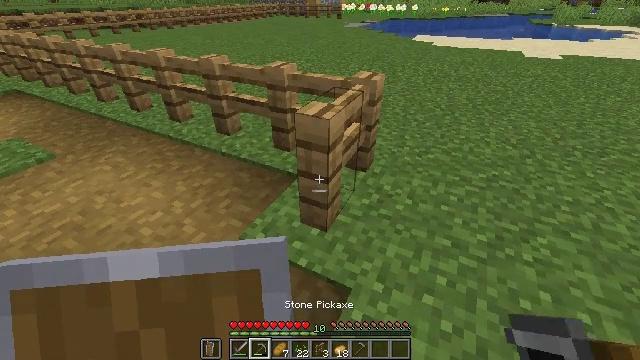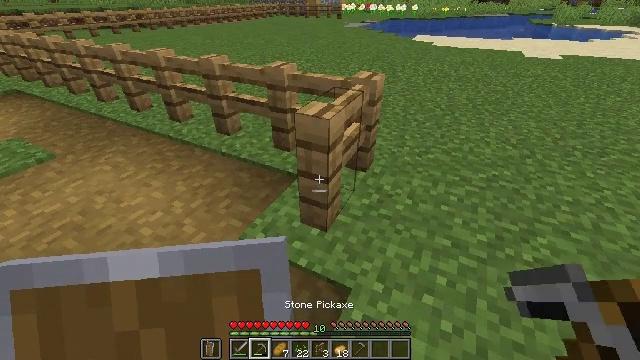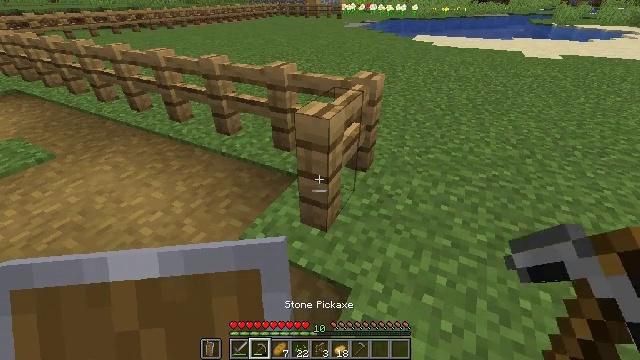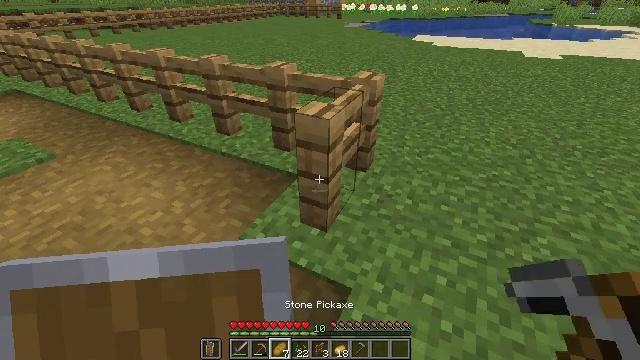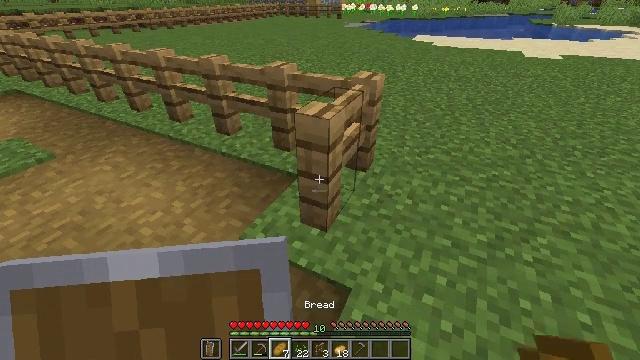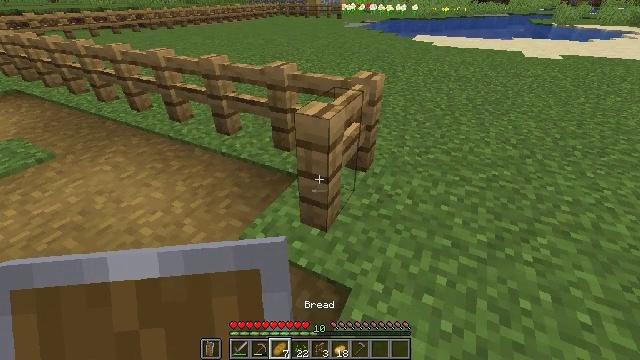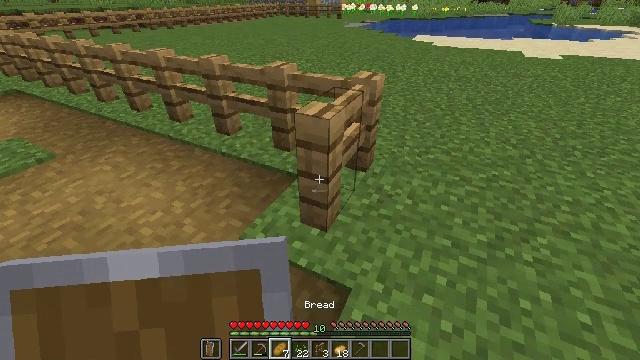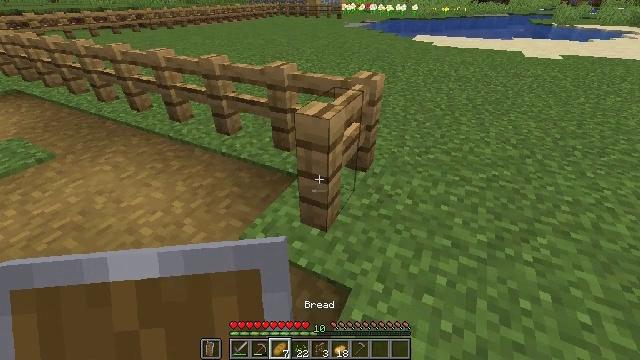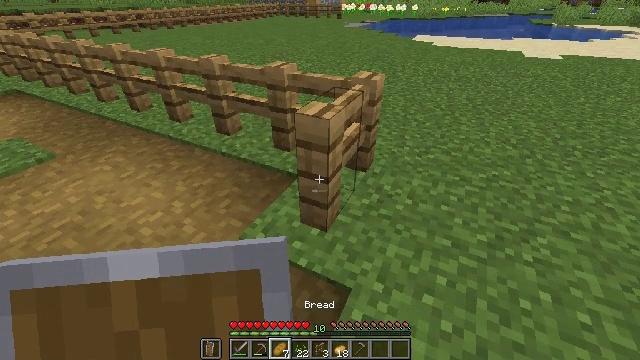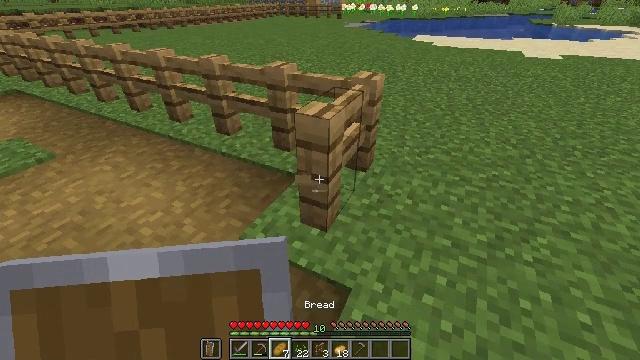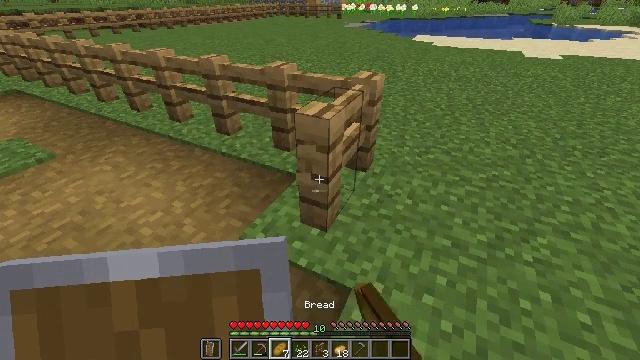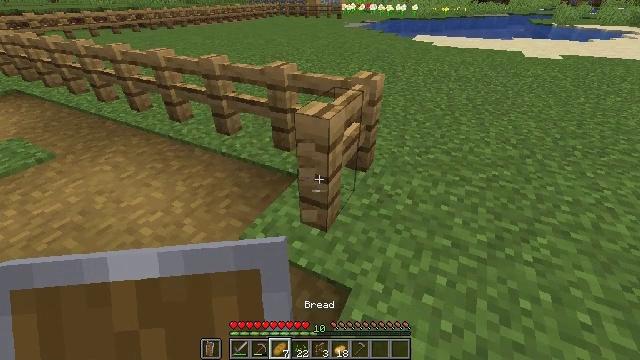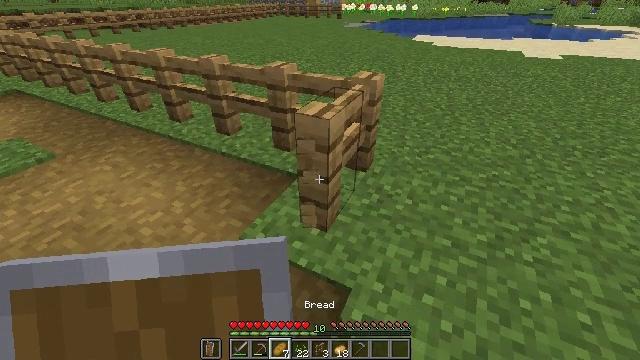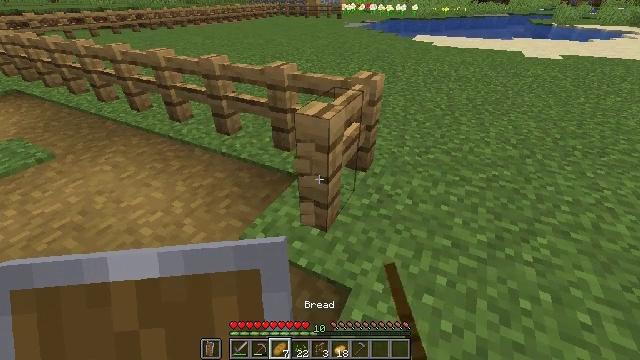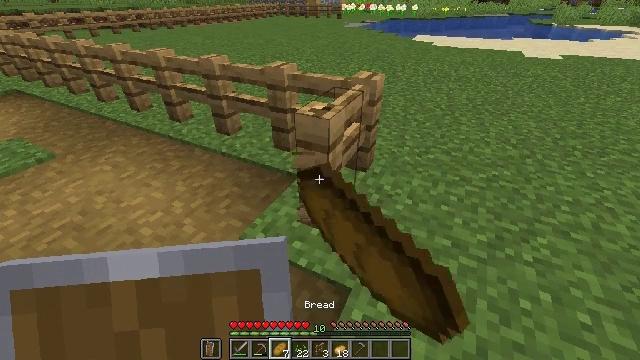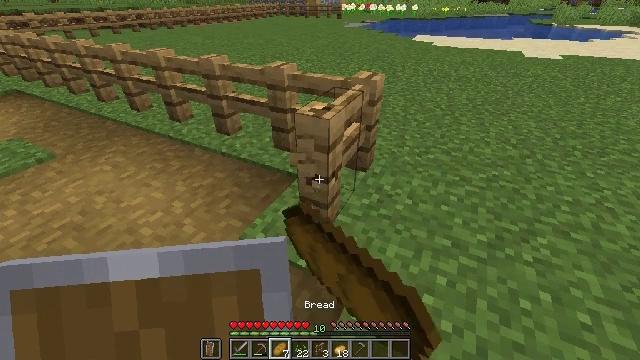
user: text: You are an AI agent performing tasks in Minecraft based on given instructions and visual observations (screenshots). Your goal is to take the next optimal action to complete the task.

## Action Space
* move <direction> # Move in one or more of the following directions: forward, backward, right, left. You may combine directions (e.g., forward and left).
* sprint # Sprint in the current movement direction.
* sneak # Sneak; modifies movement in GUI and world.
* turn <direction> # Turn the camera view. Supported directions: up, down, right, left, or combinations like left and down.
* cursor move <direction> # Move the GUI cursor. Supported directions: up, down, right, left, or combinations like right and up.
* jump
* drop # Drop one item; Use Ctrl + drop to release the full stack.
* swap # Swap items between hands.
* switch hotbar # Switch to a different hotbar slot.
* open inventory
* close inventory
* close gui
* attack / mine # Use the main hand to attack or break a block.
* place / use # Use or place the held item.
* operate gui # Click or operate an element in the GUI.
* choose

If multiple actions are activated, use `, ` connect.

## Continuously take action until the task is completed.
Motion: motion action
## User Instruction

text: Left-click to destroy the oak fence.
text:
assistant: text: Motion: no_op
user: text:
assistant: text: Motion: no_op
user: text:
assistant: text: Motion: switch to hotbar 3
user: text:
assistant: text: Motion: switch to hotbar 3
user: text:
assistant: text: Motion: switch to hotbar 3
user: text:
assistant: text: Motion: switch to hotbar 3
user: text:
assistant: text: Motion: no_op
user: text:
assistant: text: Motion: no_op
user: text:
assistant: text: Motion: attack / mine
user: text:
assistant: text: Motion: attack / mine
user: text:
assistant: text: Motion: attack / mine
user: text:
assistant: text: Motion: attack / mine
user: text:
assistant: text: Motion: attack / mine
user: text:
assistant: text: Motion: attack / mine
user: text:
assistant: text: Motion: attack / mine
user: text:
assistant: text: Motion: attack / mine
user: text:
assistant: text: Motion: attack / mine
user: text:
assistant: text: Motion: attack / mine
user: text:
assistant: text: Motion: attack / mine
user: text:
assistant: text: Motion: attack / mine
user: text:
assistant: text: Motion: attack / mine
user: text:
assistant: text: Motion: attack / mine
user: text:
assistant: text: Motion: attack / mine
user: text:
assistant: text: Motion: attack / mine
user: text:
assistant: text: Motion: attack / mine
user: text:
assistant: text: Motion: attack / mine
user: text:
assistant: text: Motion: attack / mine
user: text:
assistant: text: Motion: attack / mine
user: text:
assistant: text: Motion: attack / mine
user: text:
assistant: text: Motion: attack / mine